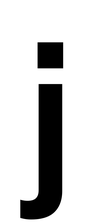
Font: InstrumentSans_SemiBold